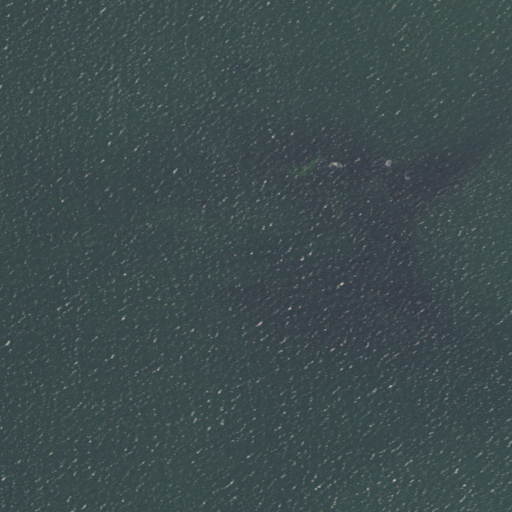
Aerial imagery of bar in Massachusetts named Seal Rocks containing only open water